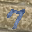
Label: 7